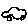
Label: car